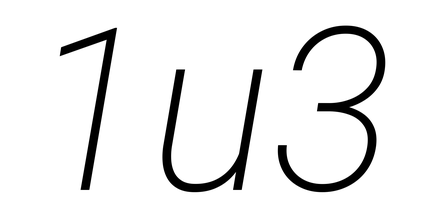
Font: Roboto-Italic_ExtraLight_Italic